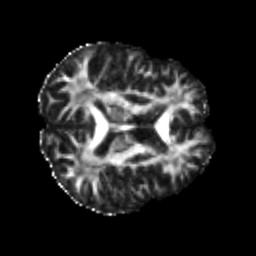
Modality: FA
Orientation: axial
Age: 21
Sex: male
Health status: healthy
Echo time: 0.074 s